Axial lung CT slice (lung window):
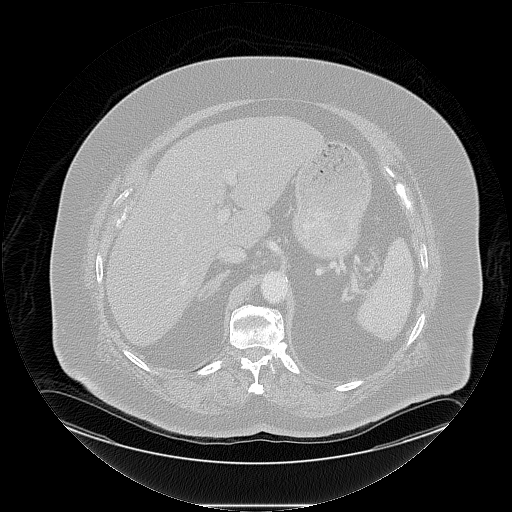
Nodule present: no